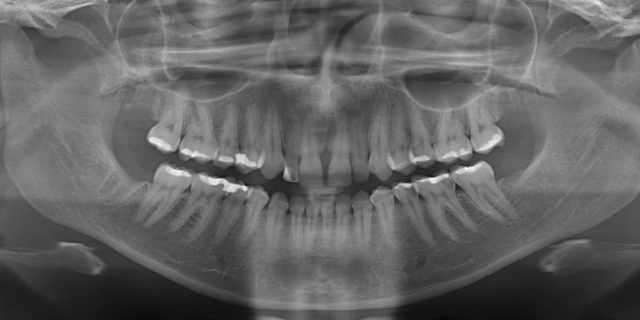
adult